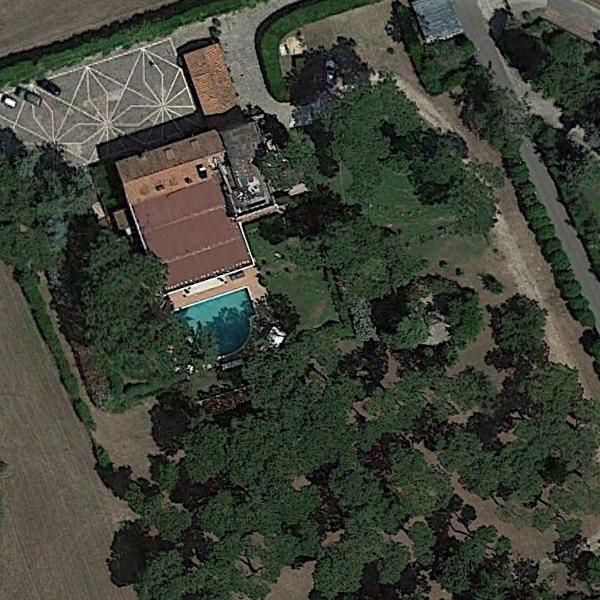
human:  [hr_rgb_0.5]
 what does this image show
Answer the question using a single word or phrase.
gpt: sparse residential